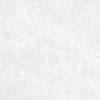
Label: no_change